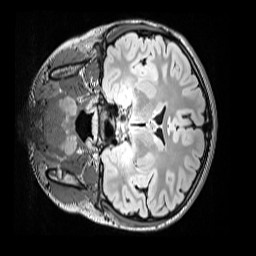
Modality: FLAIR
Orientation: coronal
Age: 12
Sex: female
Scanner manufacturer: siemens
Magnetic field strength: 3 T
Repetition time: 5 s
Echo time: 0.388 s